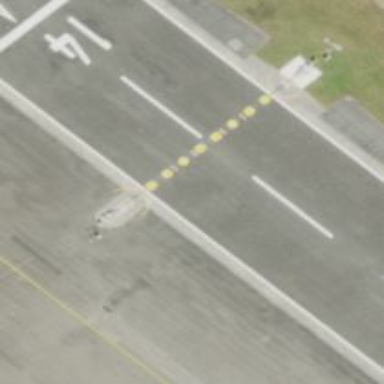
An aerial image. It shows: Arresting gear at the airport.